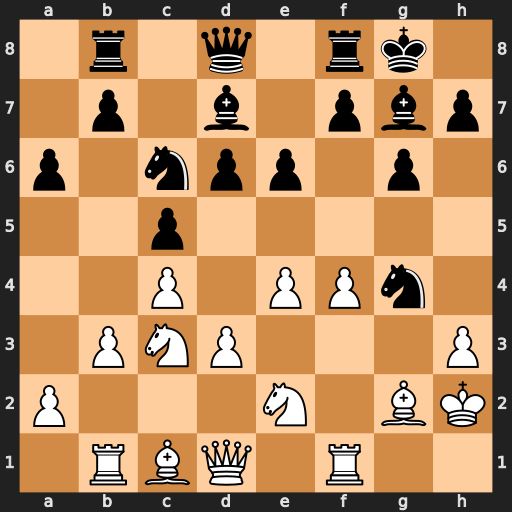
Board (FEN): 1r1q1rk1/1p1b1pbp/p1npp1p1/2p5/2P1PPn1/1PNP3P/P3N1BK/1RBQ1R2
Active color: w
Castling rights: -
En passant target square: -
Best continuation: hxg4